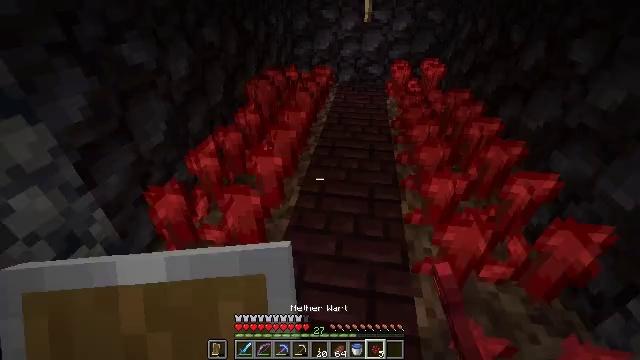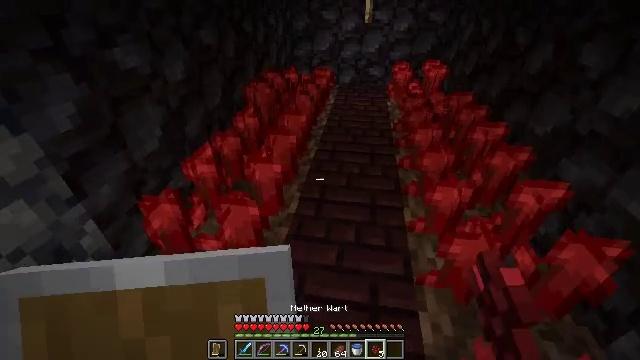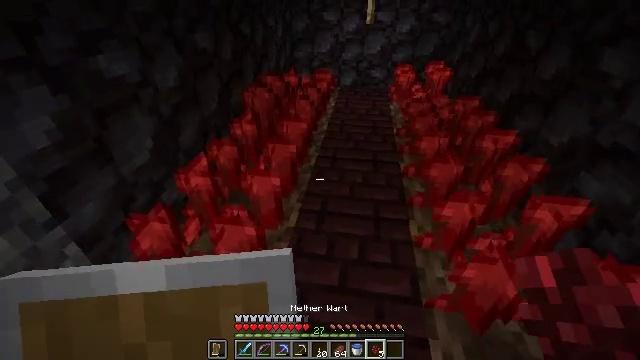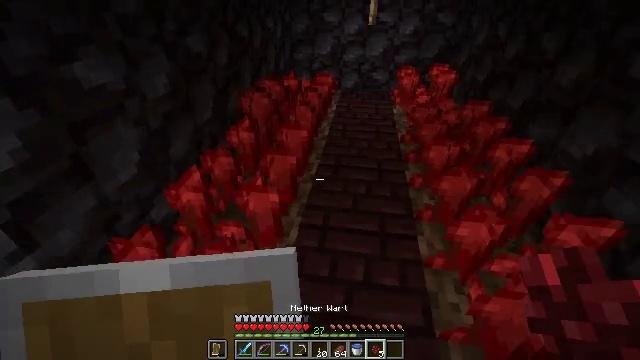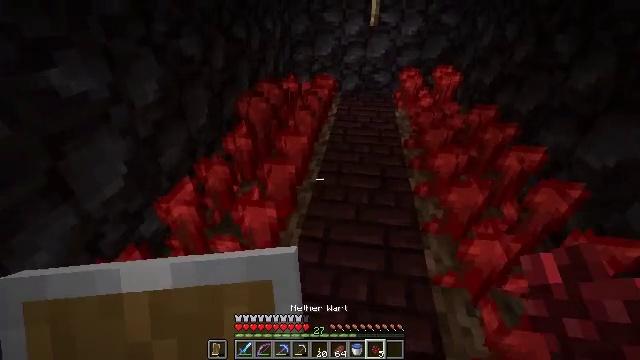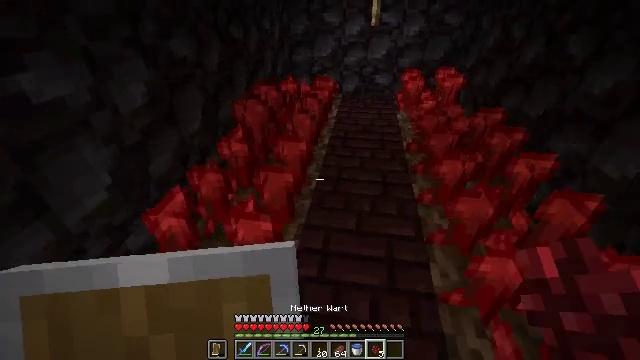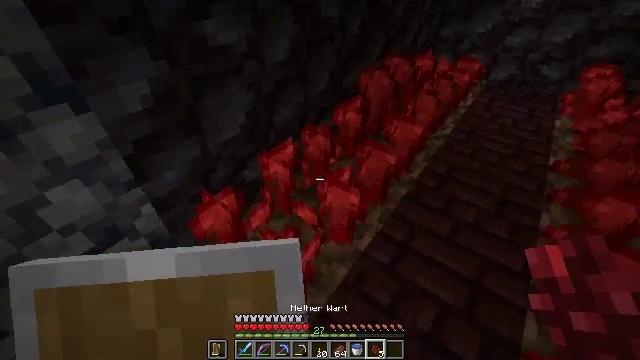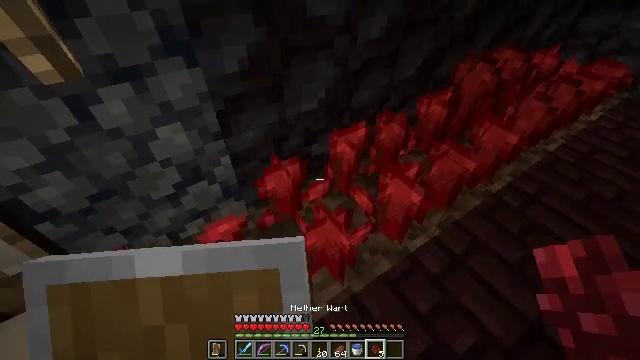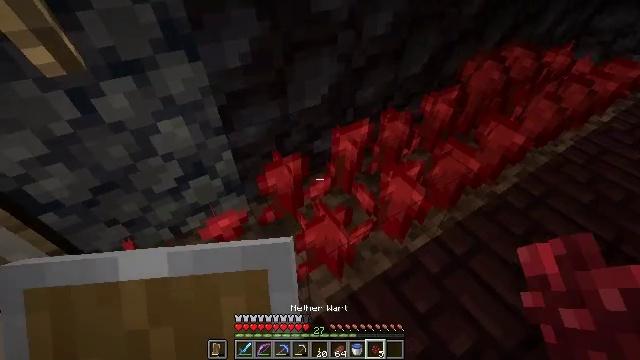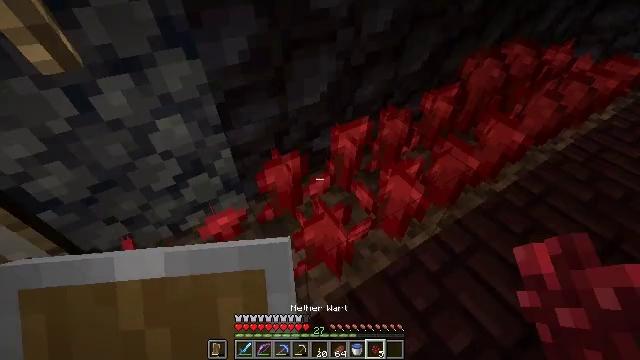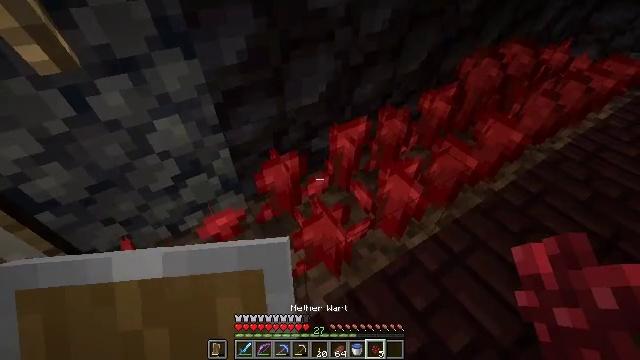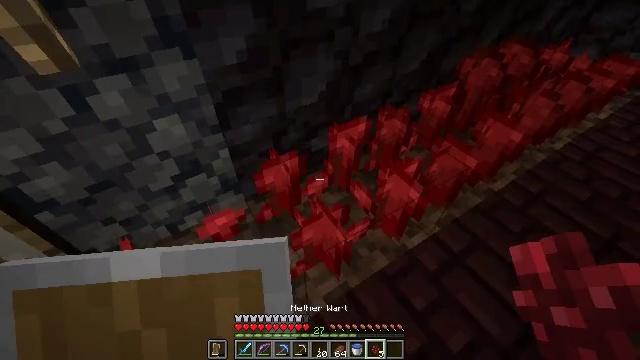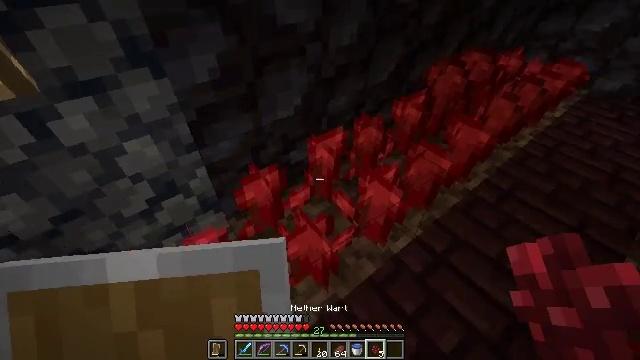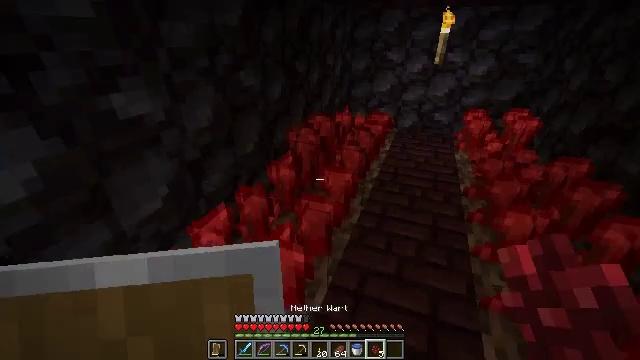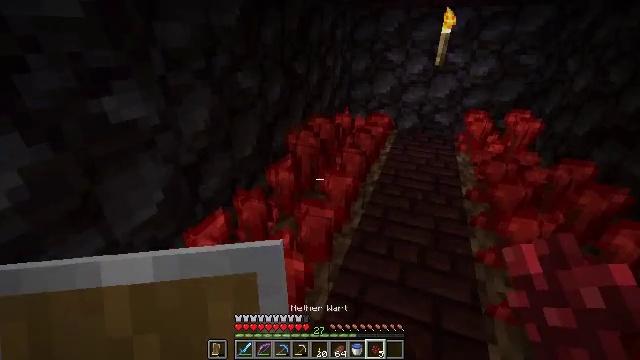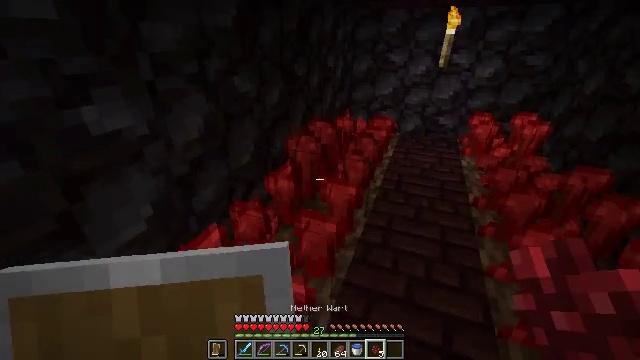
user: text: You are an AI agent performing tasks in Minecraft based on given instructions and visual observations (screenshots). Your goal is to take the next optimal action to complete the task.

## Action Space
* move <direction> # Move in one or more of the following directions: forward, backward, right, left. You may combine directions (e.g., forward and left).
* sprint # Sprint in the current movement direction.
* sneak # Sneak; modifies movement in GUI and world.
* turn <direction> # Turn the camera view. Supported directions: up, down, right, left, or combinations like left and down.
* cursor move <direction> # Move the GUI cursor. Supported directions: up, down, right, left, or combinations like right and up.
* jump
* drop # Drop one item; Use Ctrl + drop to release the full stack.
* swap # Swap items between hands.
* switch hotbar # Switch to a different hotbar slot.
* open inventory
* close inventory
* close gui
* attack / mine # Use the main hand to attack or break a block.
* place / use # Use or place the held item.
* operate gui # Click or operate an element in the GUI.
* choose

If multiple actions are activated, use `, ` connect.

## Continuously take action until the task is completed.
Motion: motion action
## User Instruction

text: Gather nether wart from soul sand farms.
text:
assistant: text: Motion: move forward
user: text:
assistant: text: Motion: move forward
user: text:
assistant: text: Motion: move forward
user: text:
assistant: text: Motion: no_op
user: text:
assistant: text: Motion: no_op
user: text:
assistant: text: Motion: turn left and down
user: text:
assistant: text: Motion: turn left and down
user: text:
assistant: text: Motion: turn left
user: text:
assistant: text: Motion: no_op
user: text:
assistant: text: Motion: no_op
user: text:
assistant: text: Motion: no_op
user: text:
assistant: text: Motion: turn right and up
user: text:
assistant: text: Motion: turn right and up
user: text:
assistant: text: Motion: move forward
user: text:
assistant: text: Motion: move forward
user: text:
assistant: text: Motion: move forward, turn right
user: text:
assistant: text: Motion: move forward and move right, turn right
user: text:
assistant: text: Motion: move forward and move right, turn left and down
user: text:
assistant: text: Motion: move forward and move right, turn left and down
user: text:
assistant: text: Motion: move forward and move right, turn left and down
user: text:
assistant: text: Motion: move forward
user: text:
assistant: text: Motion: move forward and move right, turn left
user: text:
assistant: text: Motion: move forward and move right, turn left and down
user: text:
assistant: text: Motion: move right, turn left and down
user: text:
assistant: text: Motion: turn left
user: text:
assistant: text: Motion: turn left
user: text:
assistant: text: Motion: no_op
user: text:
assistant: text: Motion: attack / mine
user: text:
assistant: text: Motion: attack / mine
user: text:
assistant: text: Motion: no_op